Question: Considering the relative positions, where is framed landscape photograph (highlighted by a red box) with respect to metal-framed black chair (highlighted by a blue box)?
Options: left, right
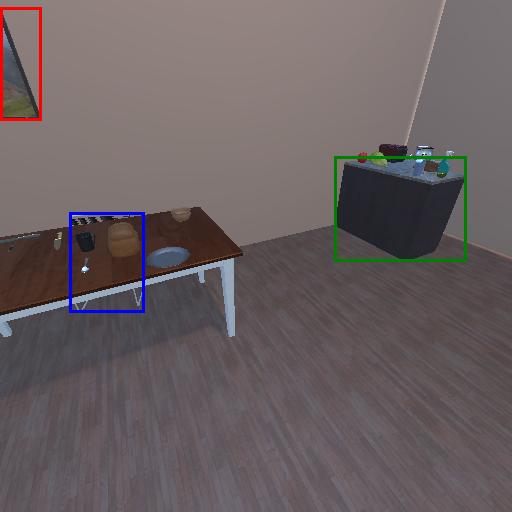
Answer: left